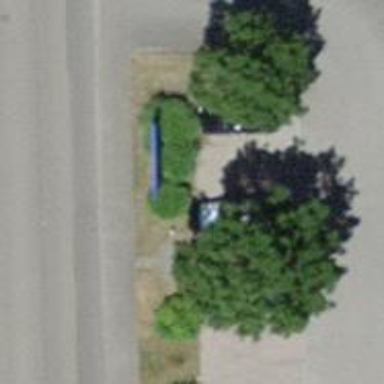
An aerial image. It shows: Bench.